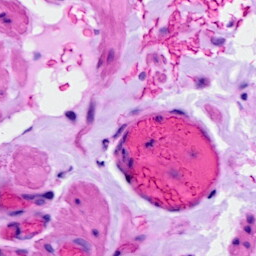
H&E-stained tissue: Ovarian